Question: I'm developing an application that retrieves an image of "Bing Maps" with [Bing Api] since my webService.
My problem is the rendering of the image.
than 11,, the result of recover my image is like "cut" into several loading and gives the impression that the image is not entirely downloaded.
Have you any idea why the image looks like its back?
Here is my code used in my webService.
'''
//call function
GetImageMap(46,6,800,800,17);
//Get Bing map Image from the web
public string GetImageMap(double latitude,double longitude,int mapSizeHeight, int mapSizeWidth, int zoomLevel)
{
string key = "asoidfz9aos78fa9w3hf9w3fh9hf7ha9wfw37fhblablablablablabla";
MapUriRequest mapUriRequest = new MapUriRequest();
// Set credentials using a valid Bing Maps key
mapUriRequest.Credentials = new ImageryService.Credentials();
mapUriRequest.Credentials.ApplicationId = key;
// Set the location of the requested image
mapUriRequest.Center = new ImageryService.Location();
mapUriRequest.Center.Latitude = latitude;
mapUriRequest.Center.Longitude = longitude;
// Set the map style and zoom level
MapUriOptions mapUriOptions = new MapUriOptions();
mapUriOptions.Style = MapStyle.Aerial;
mapUriOptions.ZoomLevel = zoomLevel;
mapUriOptions.PreventIconCollision = true;
// Set the size of the requested image in pixels
mapUriOptions.ImageSize = new ImageryService.SizeOfint();
mapUriOptions.ImageSize.Height = mapSizeHeight;
mapUriOptions.ImageSize.Width = mapSizeWidth;
mapUriRequest.Options = mapUriOptions;
//Make the request and return the URI
ImageryServiceClient imageryService = new ImageryServiceClient();
MapUriResponse mapUriResponse = imageryService.GetMapUri(mapUriRequest);
return mapUriResponse.Uri;
}
// ### END Function getImageMap
'''
And the url query:
'''
http://api.tiles.virtualearth.net/api/GetMap.ashx?c=46,6&dcl=1&w=800&h=800&b=a,mkt.en-US&z=17&token={token}
'''
Result image.. :

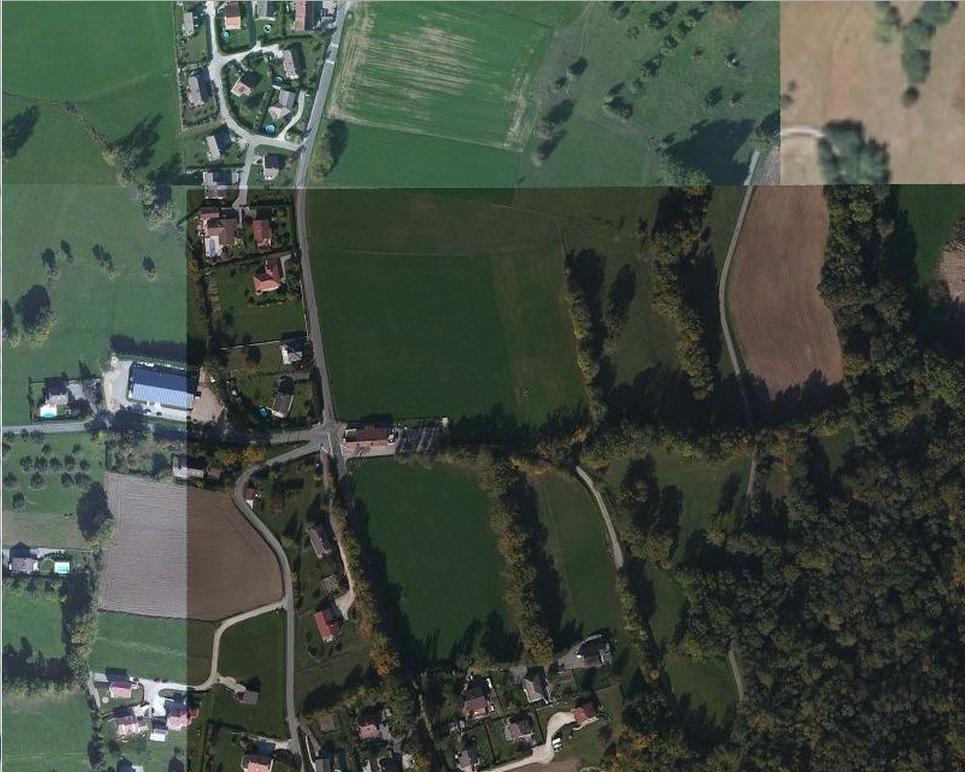
Answer: It seems to be related to the aerial imagery and it's not technically related.
I will report it to the appropriate team.
By the way, you should use the REST Imagery API which is the official way to use the imagery from Bing, see the MSDN:
<URL>
Here is a sample URL based on your example:
'''
http://dev.virtualearth.net/REST/v1/Imagery/Map/Aerial/46,6/17?mapSize=800,800&key=YOURKEY
'''